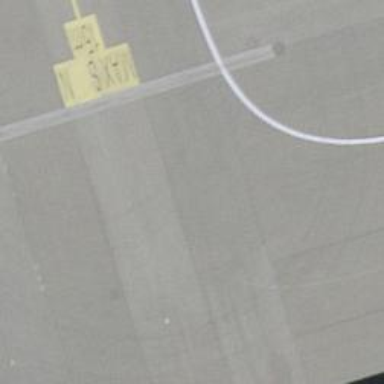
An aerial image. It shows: Image of taxiway at airport.